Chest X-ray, PA view. Patient: 33 years old, sex F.
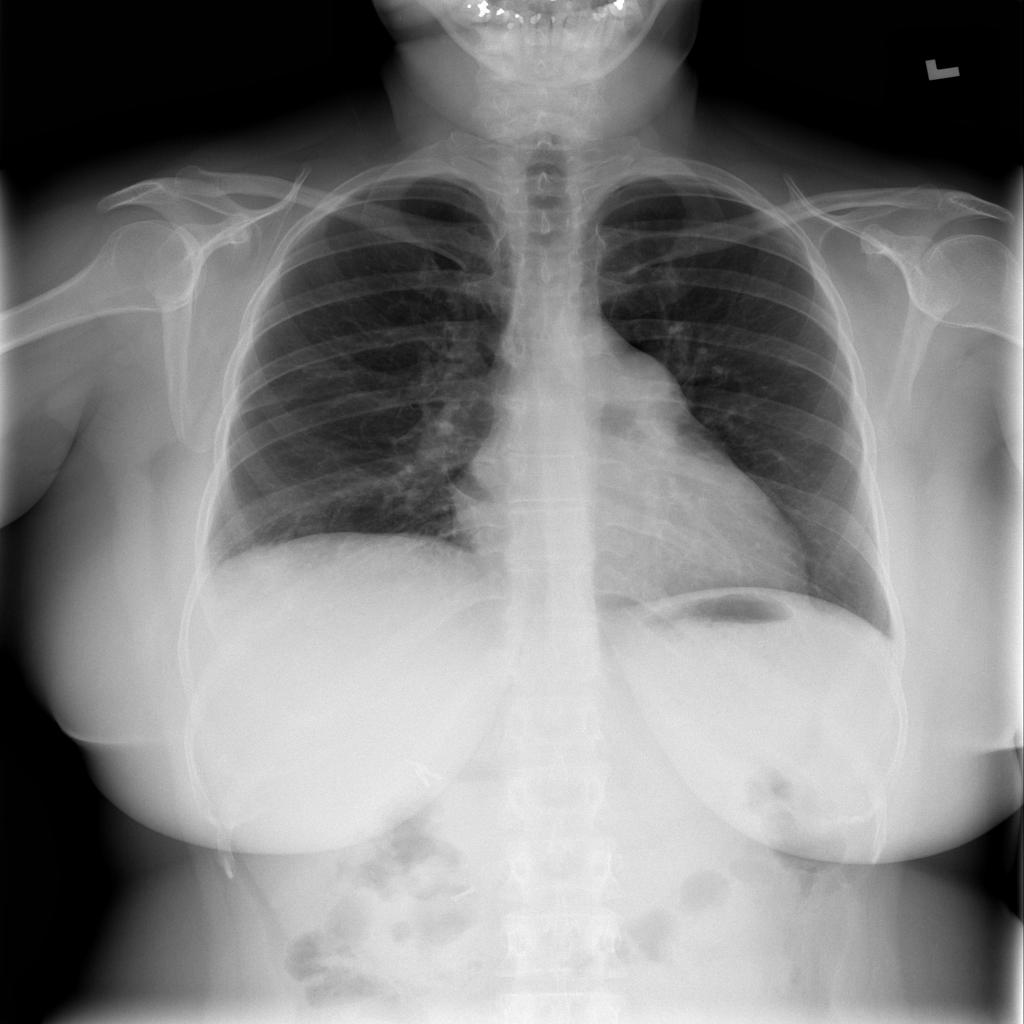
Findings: No Finding